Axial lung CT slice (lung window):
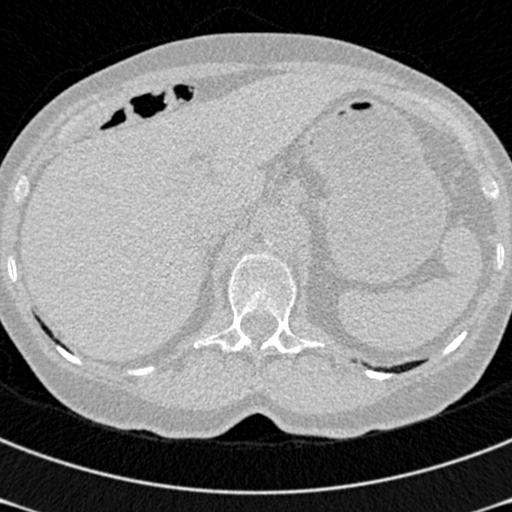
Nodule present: no